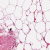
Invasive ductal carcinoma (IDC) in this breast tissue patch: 0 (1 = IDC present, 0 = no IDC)